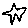
Label: star